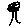
Label: tree